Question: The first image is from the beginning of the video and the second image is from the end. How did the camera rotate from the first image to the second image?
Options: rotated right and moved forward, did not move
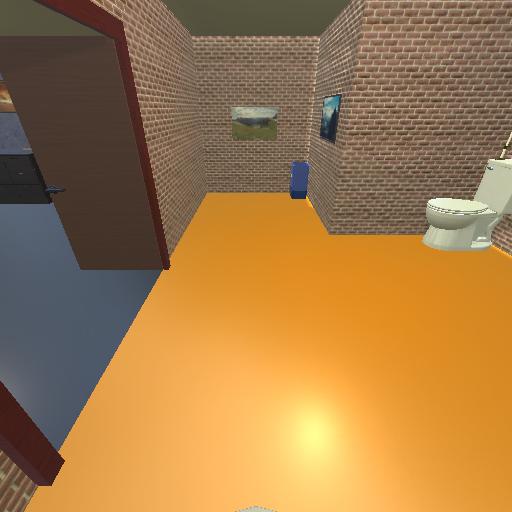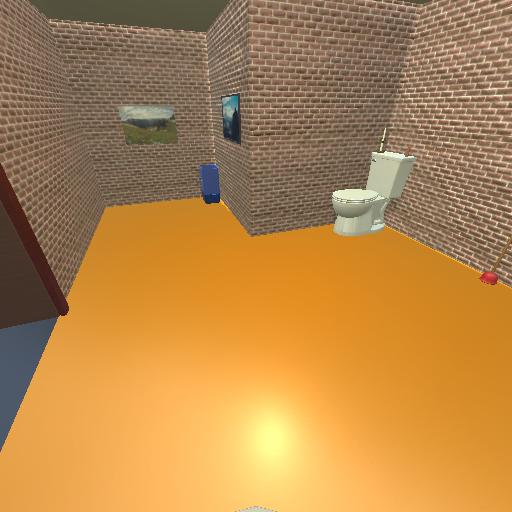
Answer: rotated right and moved forward